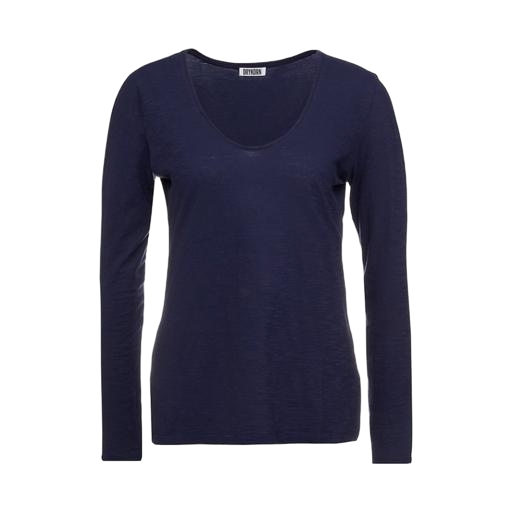
blue scoop-neck long-sleeve t-shirt, blue still long-sleeved top, long-sleeve t-shirt only macy, white background